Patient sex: M
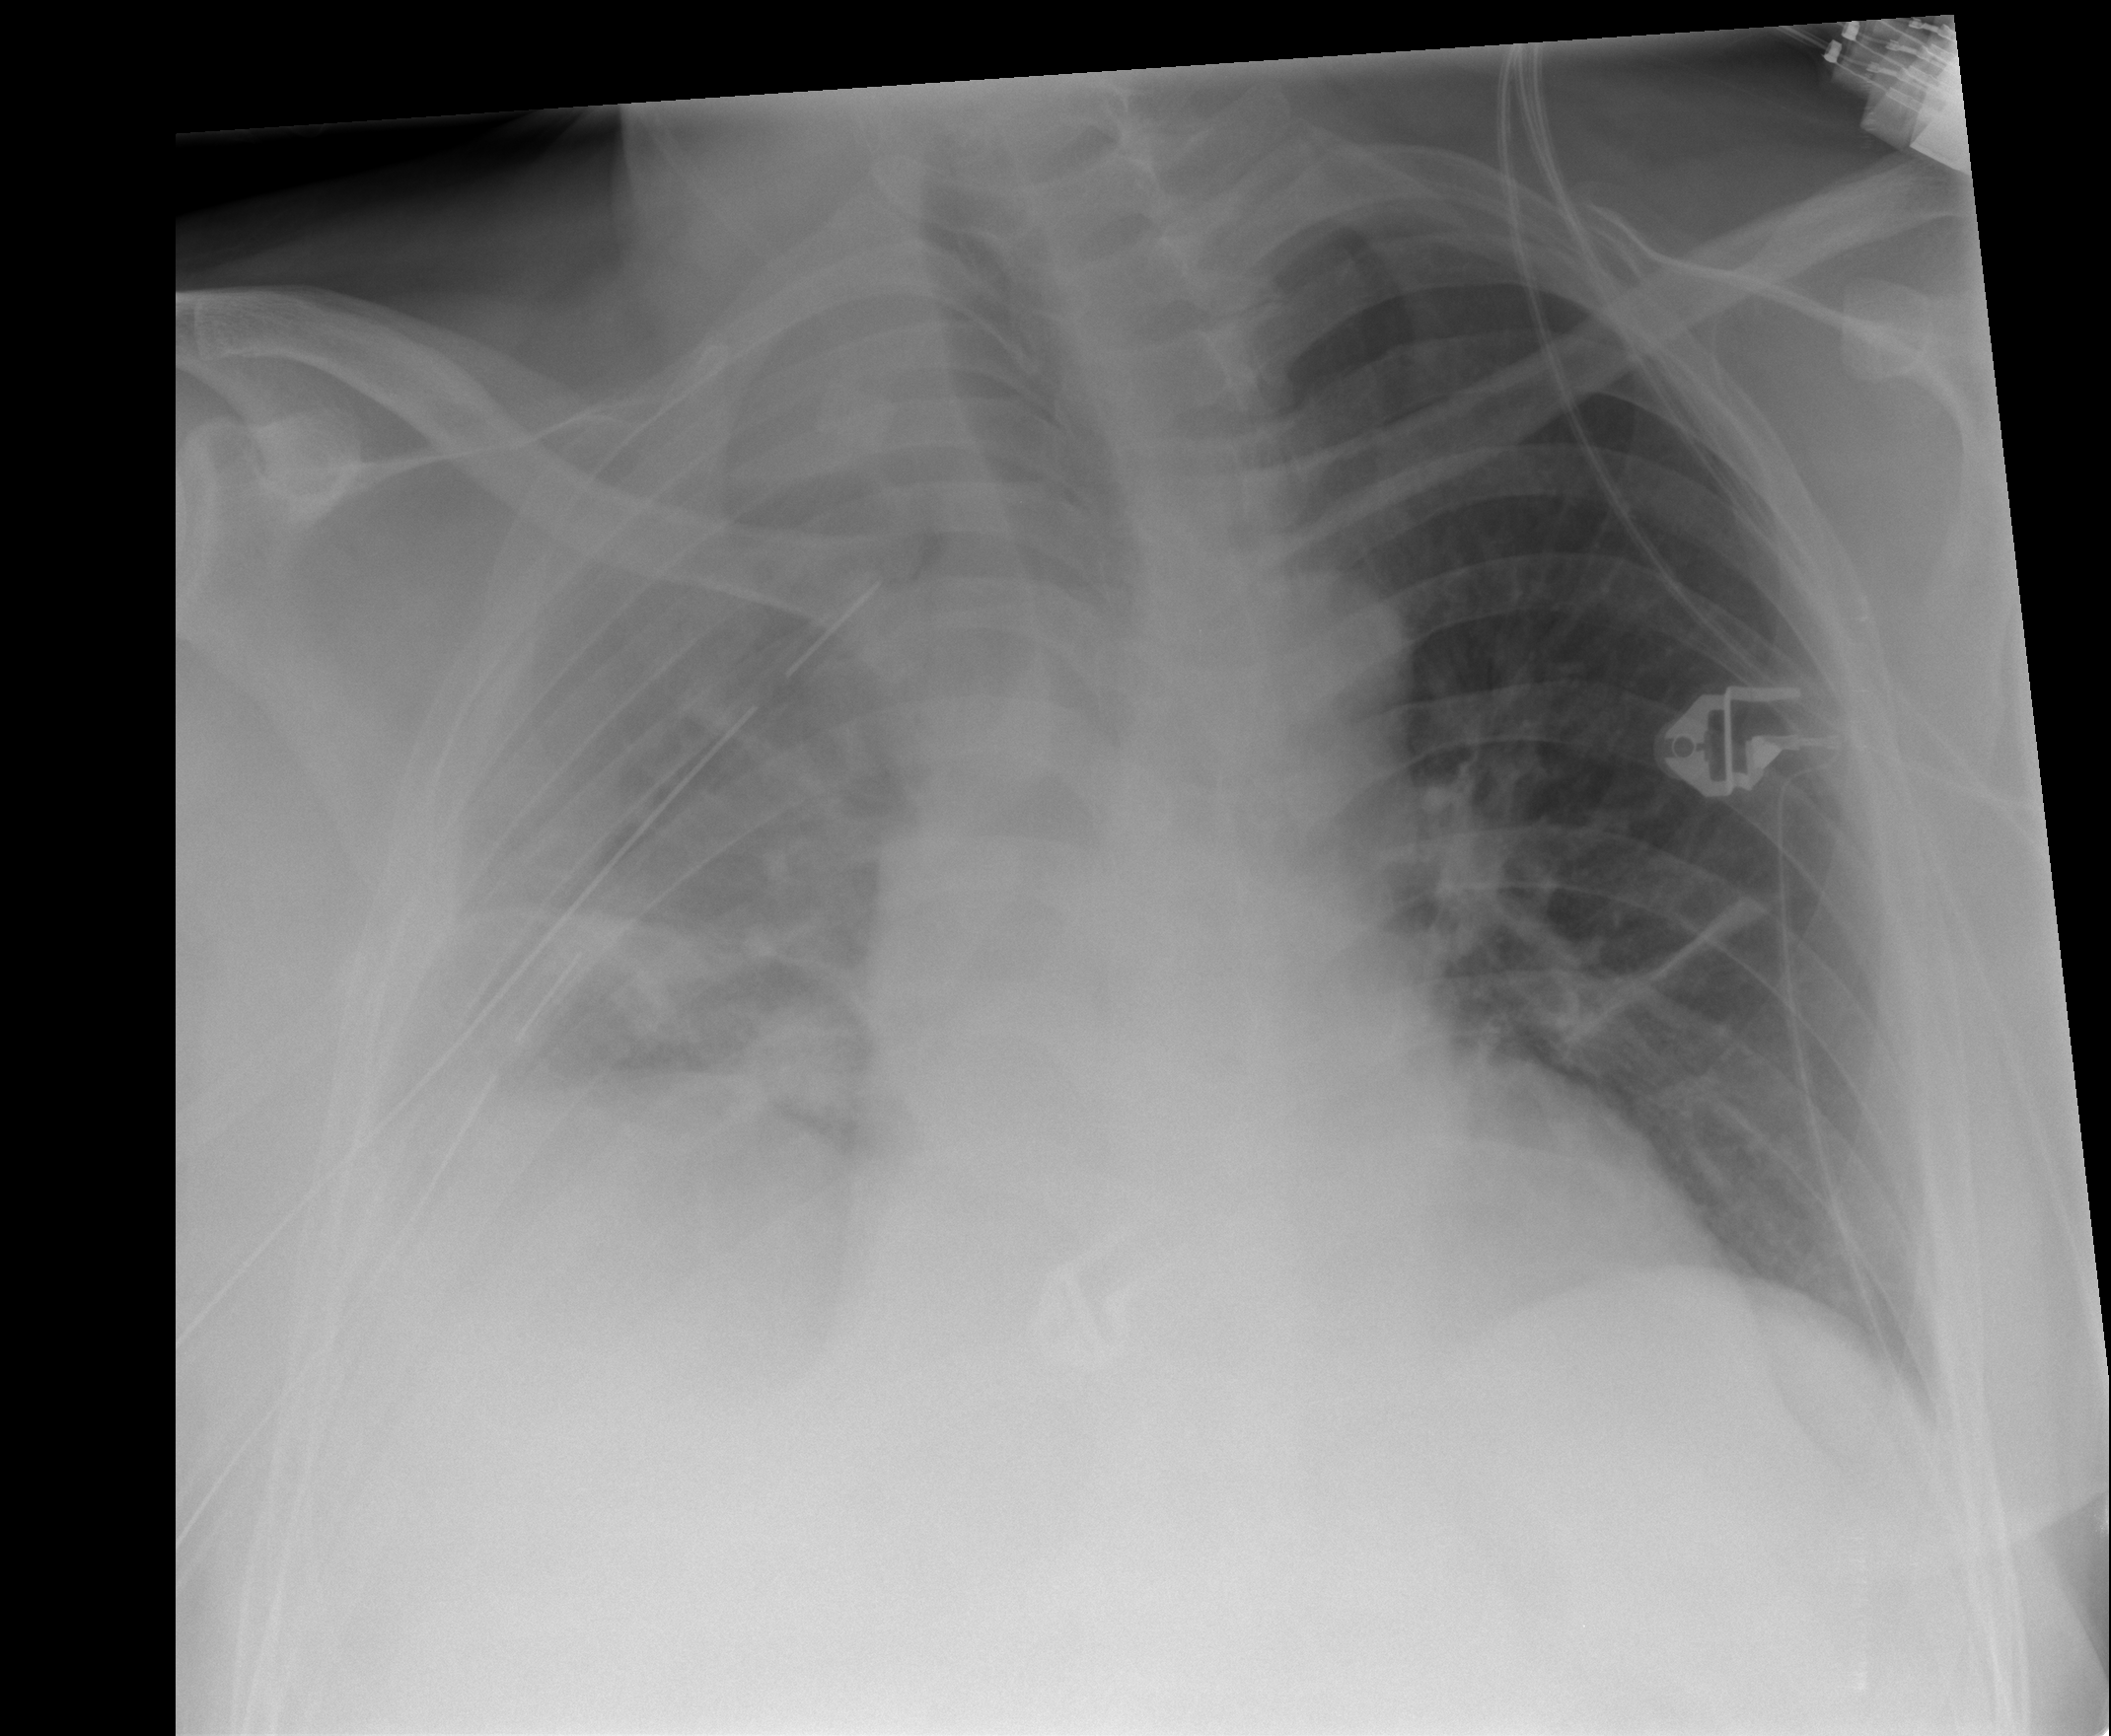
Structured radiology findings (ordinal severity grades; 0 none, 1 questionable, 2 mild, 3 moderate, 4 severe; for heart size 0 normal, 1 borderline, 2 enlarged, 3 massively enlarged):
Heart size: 0
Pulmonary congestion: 0
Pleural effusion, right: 3
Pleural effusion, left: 0
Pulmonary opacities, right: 1
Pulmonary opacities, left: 0
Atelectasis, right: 3
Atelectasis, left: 2